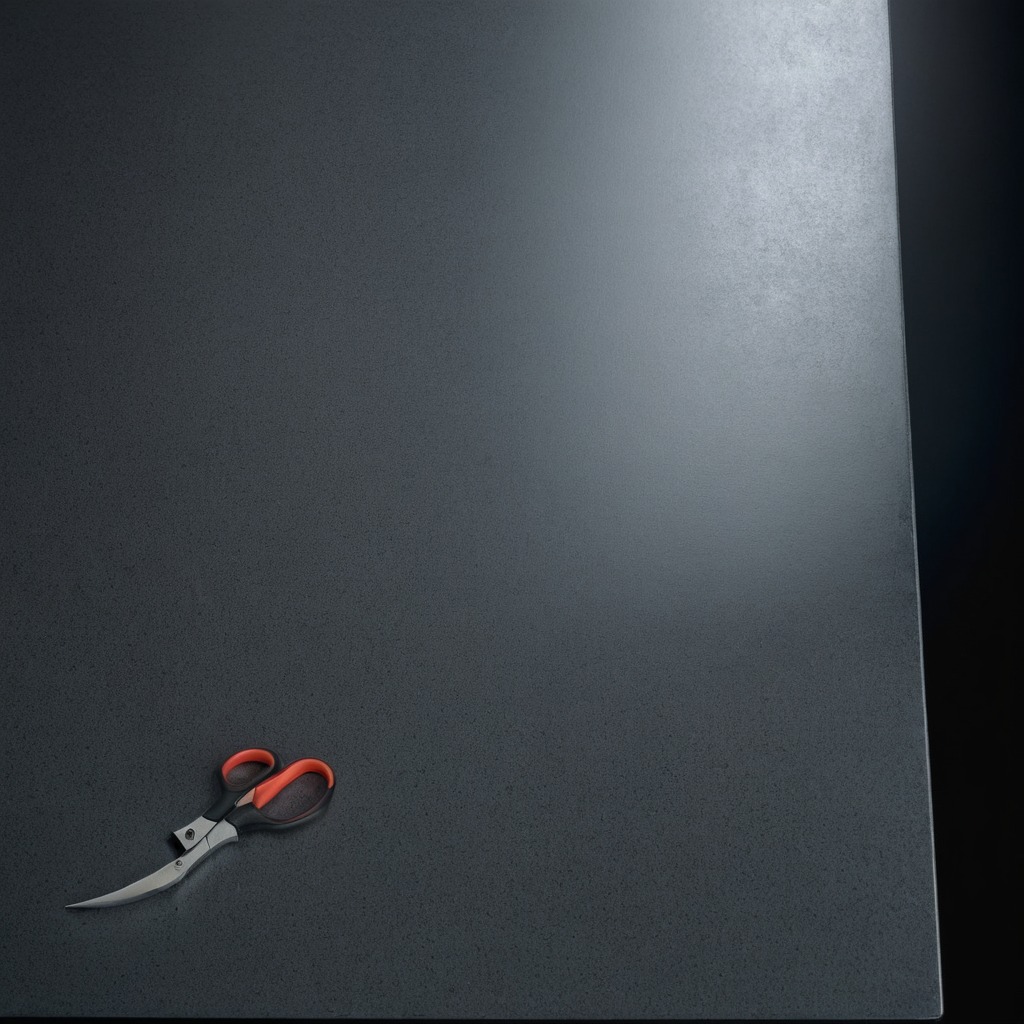
A scissor is lying on the clean granite table inside a workshop at night.